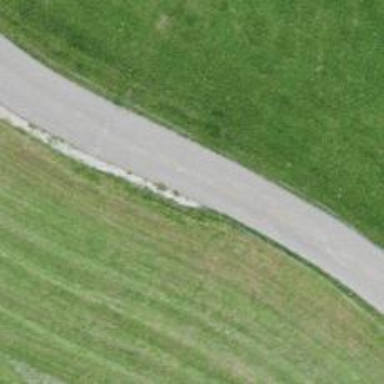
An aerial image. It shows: Unclassified road with compacted surface.